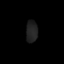
Tissue: skin
Cell type: Epithelial cells
Senescence score: 0.2523
Nuclear area (px): 247
Mean DAPI intensity: 33.417